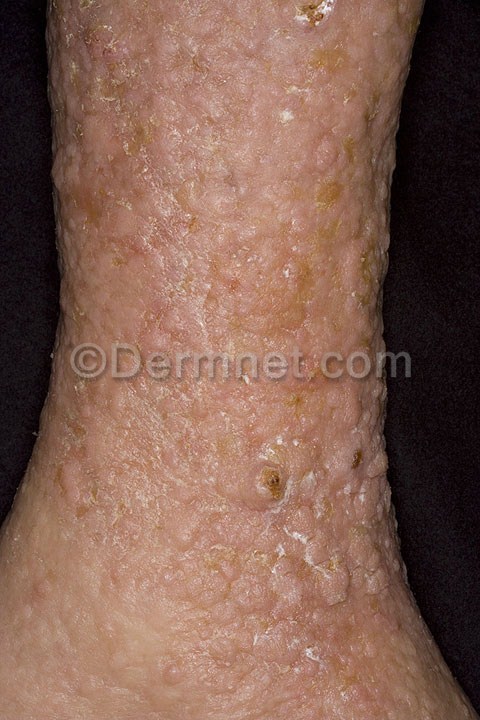
Disease: Eczema Photos